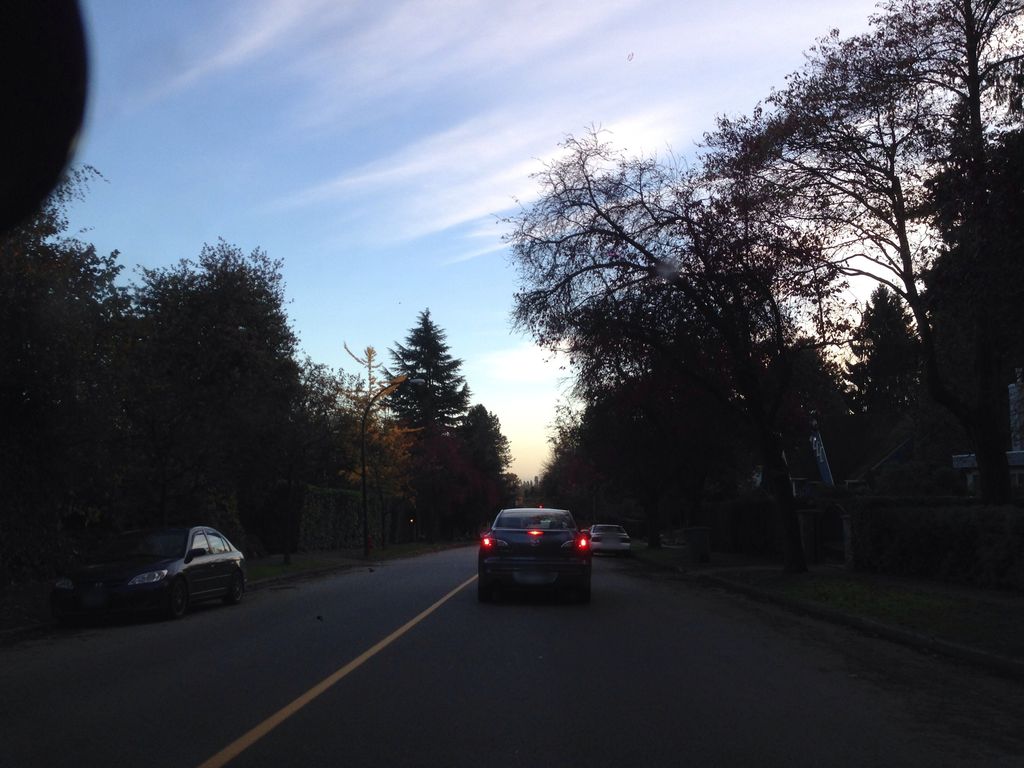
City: vancouver